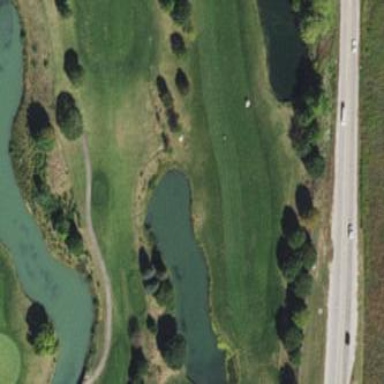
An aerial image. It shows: Picturesque scene of golf course with lateral water hazard.